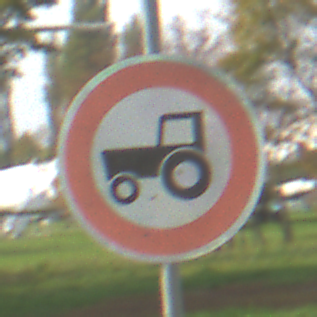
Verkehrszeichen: VerbotKraftfahrzeugeZuegeNichtSchneller25
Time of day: MorningAfternoon
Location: Outdoor (Suburban)
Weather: PartlyCloudy
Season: NotSpecified
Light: Natural